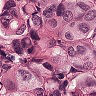
Metastatic tissue present: yes